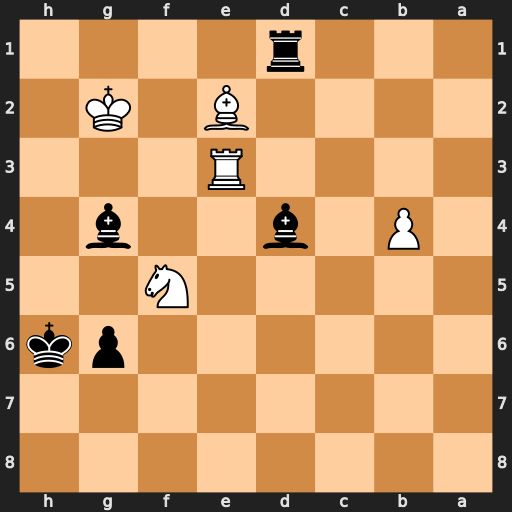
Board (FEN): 8/8/6pk/5N2/1P1b2b1/4R3/4B1K1/3r4
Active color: b
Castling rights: -
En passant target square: -
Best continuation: Bxf5 Bxd1 Bxe3